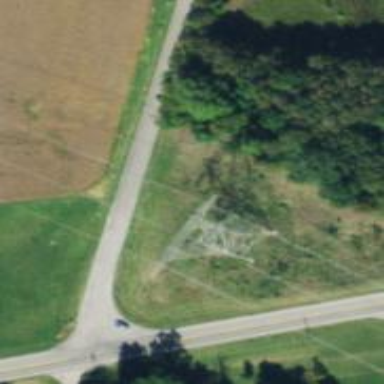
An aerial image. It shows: Lattice structure tower used for power distribution.